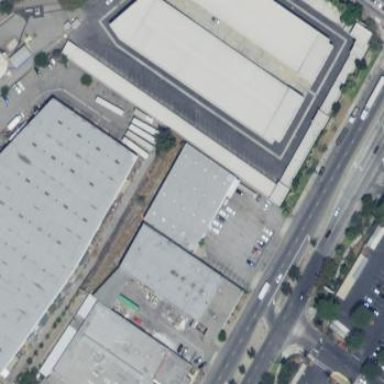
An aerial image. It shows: Warehouse building.